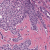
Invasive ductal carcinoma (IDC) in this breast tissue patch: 1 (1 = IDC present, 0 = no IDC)